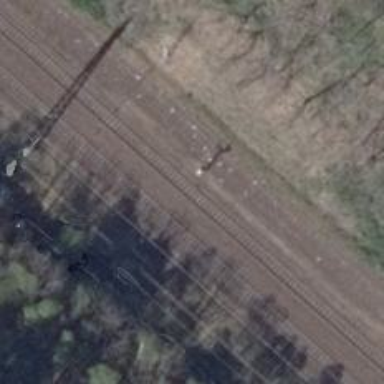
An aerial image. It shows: Railway signal.